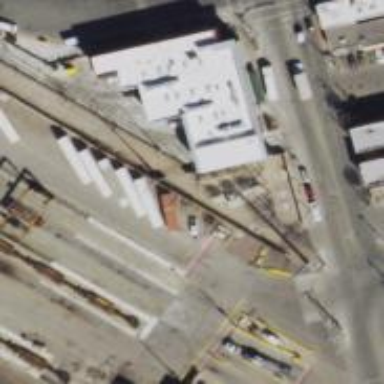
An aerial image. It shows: Tram railway passing through service yard.